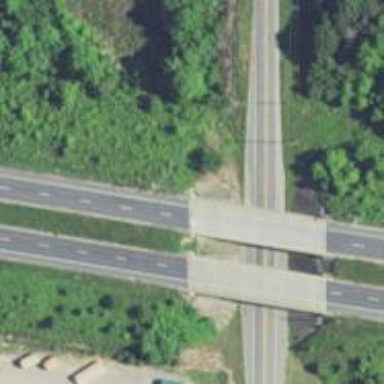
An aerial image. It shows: Bridge for trunk highway with expressway access.